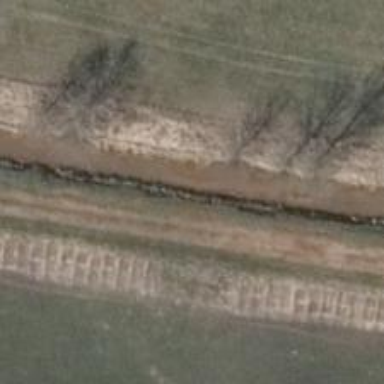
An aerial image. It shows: Row of deciduous broadleaved trees.